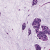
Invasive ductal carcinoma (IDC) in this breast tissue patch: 1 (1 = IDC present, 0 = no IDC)